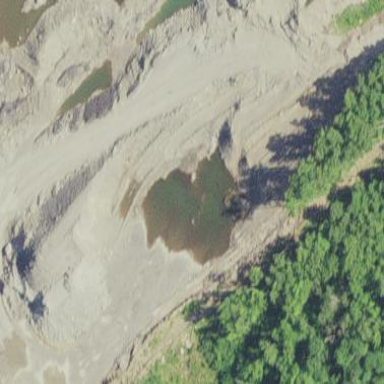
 which is human-made construction to contain water."